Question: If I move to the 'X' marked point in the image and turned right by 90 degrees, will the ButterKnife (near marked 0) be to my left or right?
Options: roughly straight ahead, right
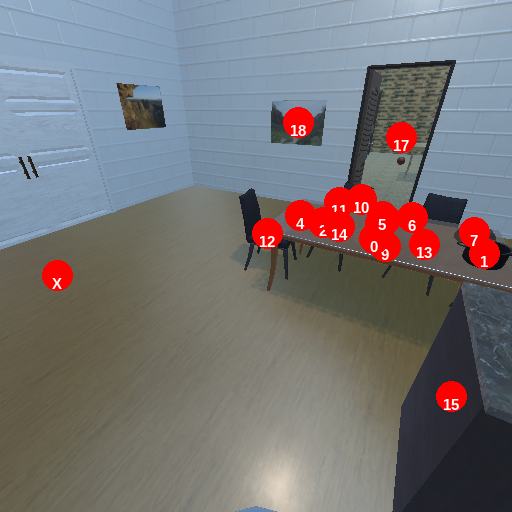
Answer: roughly straight ahead